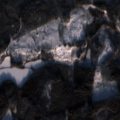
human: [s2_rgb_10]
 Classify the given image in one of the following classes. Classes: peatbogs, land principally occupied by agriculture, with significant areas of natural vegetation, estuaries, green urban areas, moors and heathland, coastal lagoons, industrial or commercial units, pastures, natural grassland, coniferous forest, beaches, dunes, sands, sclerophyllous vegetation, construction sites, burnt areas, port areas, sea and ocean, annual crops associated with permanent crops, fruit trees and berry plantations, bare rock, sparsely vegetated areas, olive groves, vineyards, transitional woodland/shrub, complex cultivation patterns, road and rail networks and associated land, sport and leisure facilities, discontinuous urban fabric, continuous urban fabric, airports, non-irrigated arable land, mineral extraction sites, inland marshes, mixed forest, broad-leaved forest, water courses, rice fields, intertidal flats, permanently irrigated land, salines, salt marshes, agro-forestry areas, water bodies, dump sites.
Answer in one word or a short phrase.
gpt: coniferous forest, mixed forest, transitional woodland/shrub